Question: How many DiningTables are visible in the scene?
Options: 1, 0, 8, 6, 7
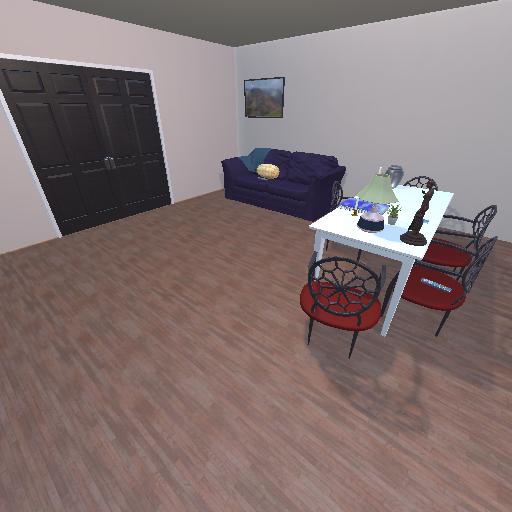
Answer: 1